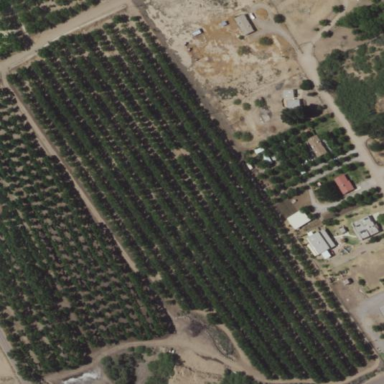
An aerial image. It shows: Orchard.